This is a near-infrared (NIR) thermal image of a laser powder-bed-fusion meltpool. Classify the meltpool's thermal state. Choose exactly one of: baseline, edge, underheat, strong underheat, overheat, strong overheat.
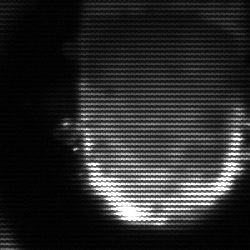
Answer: baseline